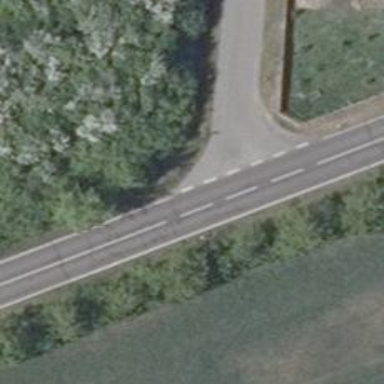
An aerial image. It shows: Road with "give way" sign.